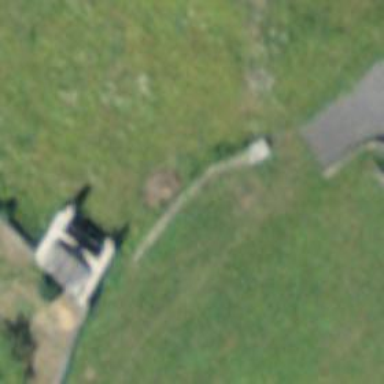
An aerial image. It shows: Wayside shrine serving as place of worship.